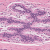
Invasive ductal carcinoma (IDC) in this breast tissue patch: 0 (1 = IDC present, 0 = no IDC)